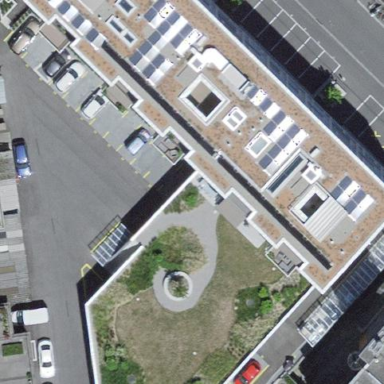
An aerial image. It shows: Office building.